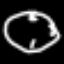
Label: clock